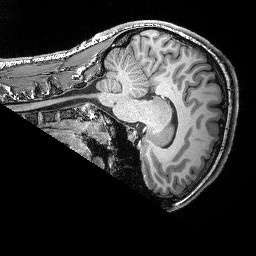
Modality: T1w
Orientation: sagittal
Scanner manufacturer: siemens
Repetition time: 2.25 s
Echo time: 0.00418 s